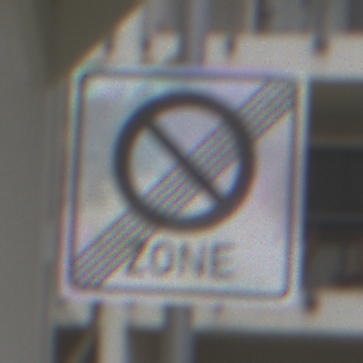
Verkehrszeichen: EndeEingeschraenktesHalteverbotZone
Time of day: Midday
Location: Outdoor (Urban)
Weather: Overcast
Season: NotSpecified
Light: Natural